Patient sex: M
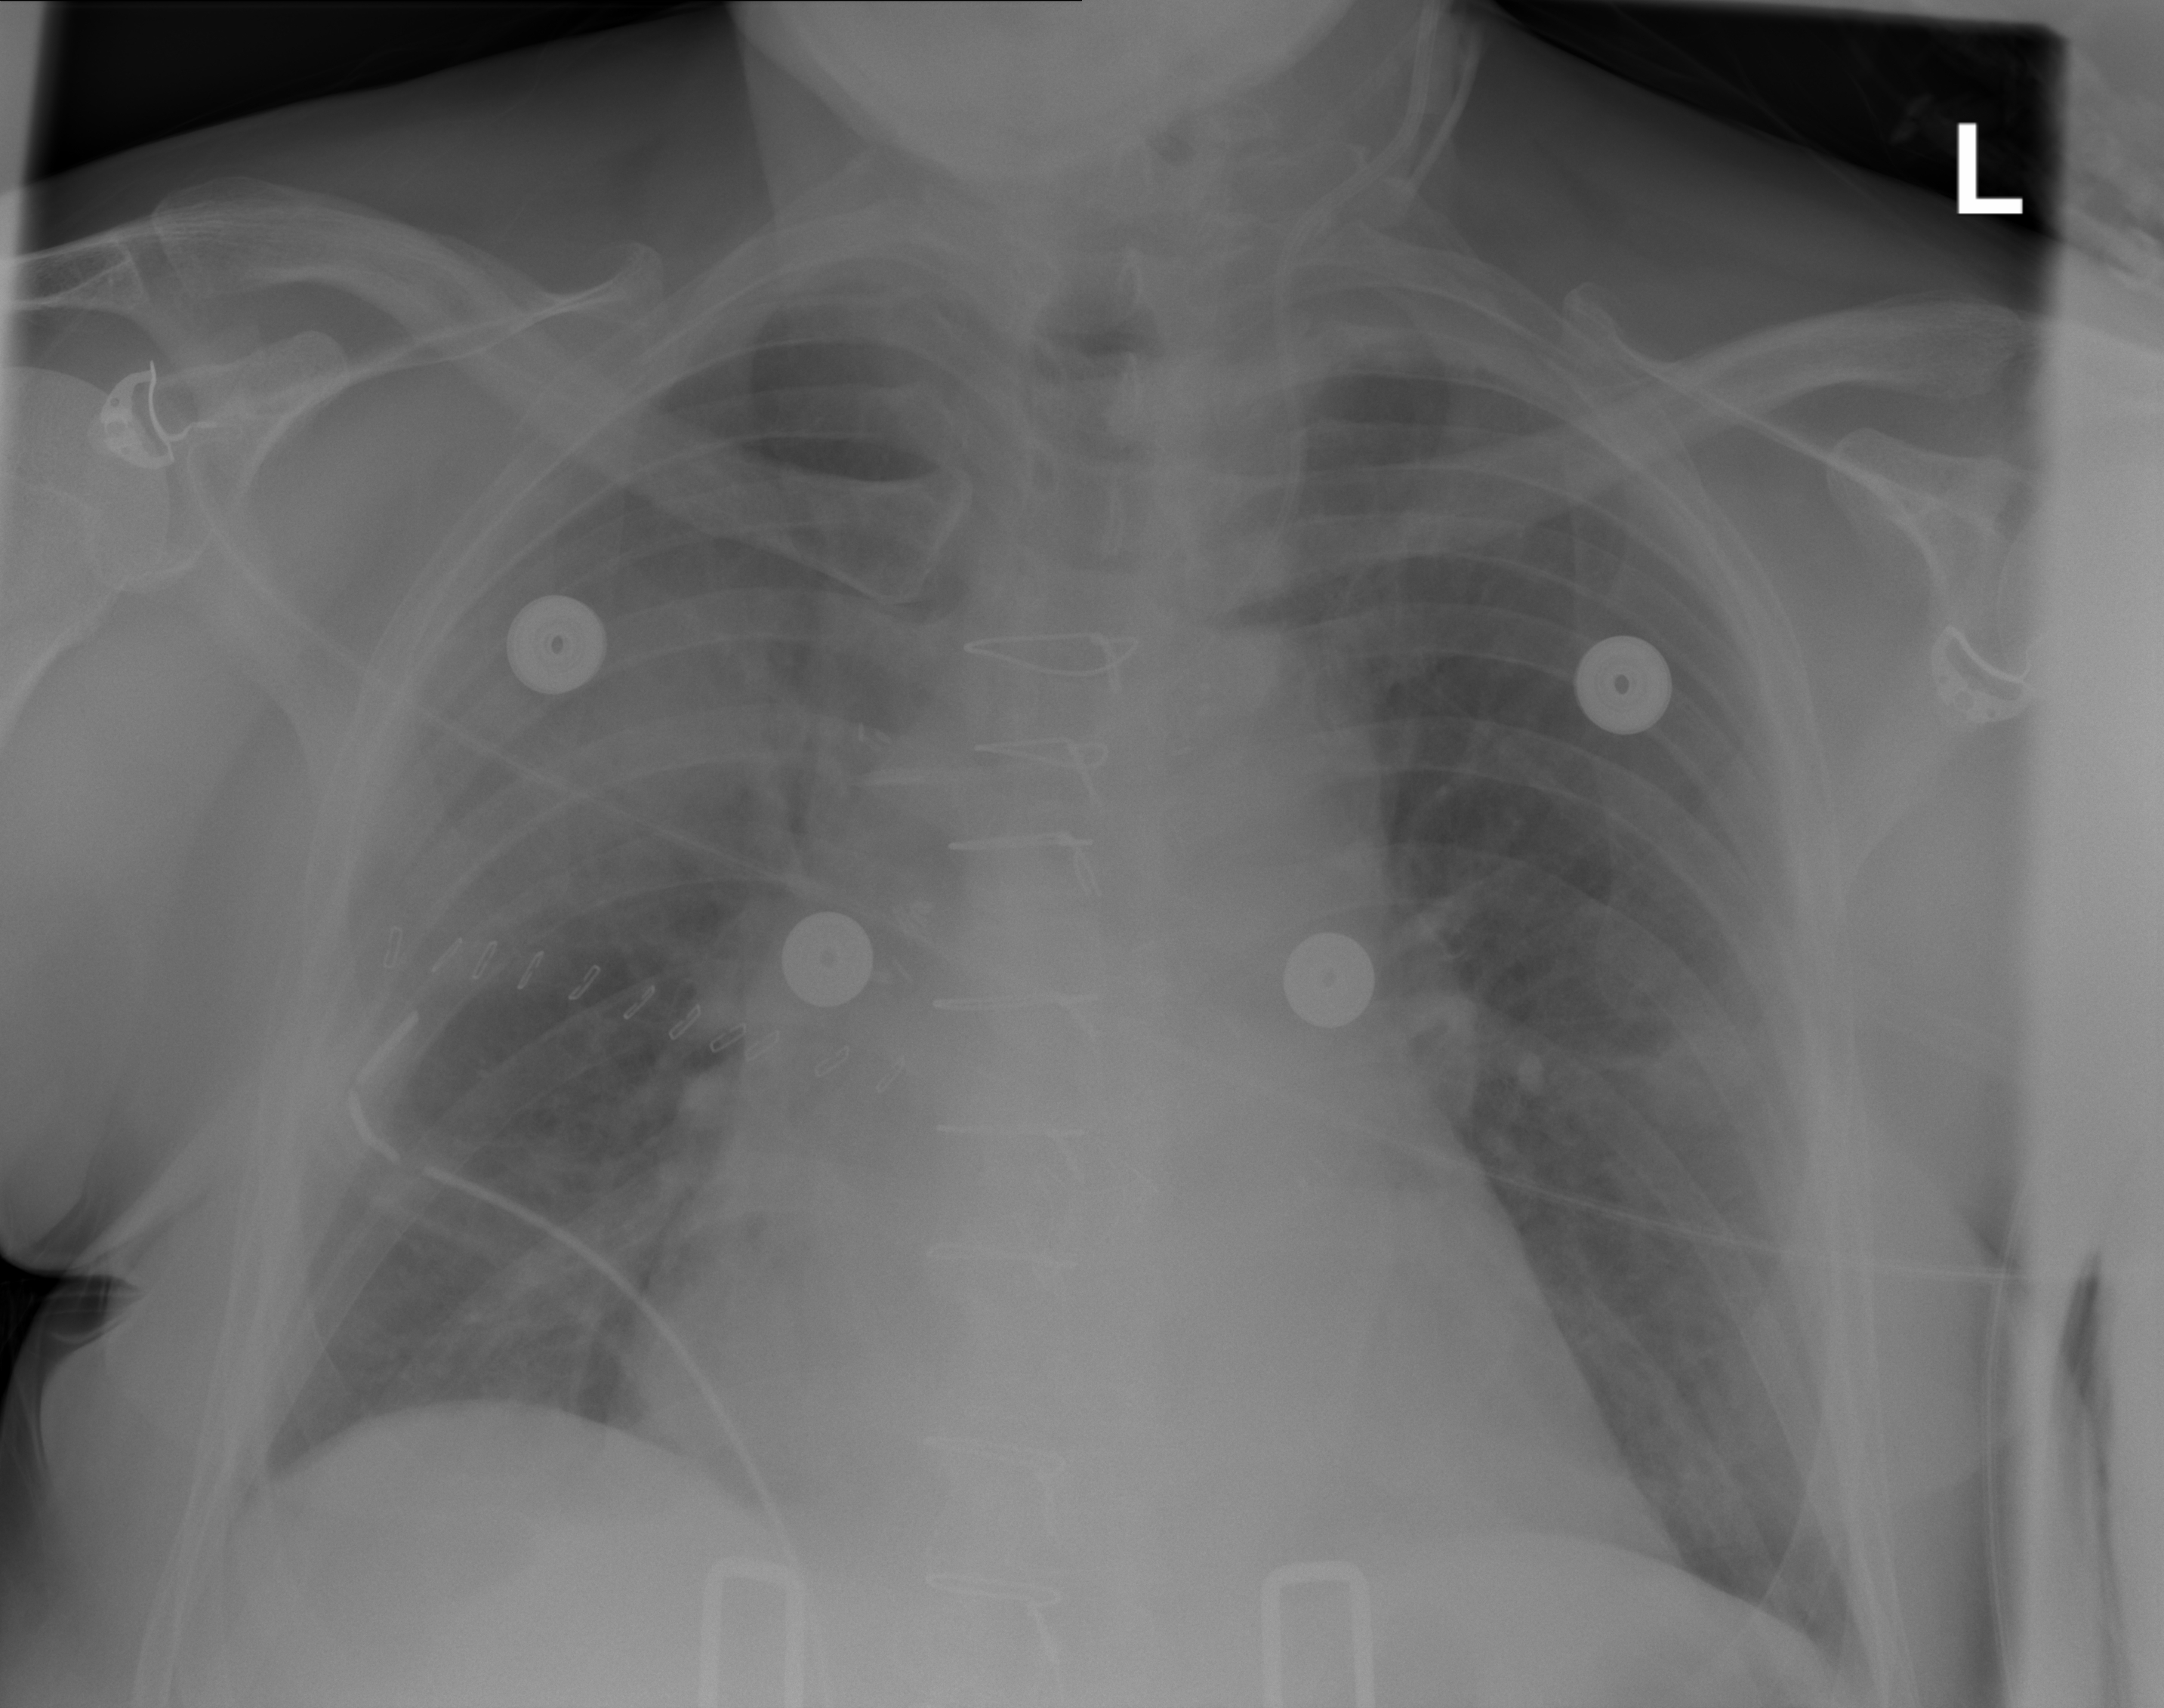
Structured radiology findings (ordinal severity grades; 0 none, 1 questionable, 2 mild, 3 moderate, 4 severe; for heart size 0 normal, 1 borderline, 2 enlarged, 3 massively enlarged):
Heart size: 2
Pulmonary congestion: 2
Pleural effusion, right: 0
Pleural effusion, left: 0
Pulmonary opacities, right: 3
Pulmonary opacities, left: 2
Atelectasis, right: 0
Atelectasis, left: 0